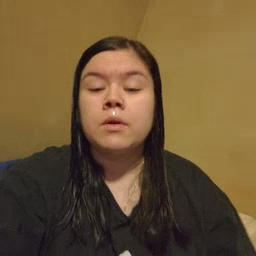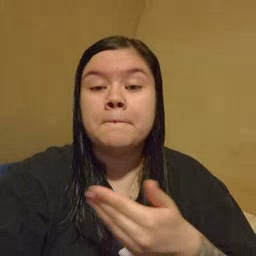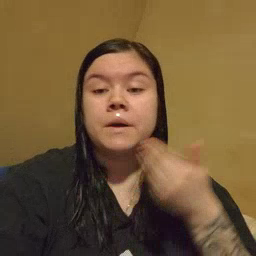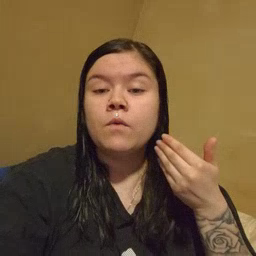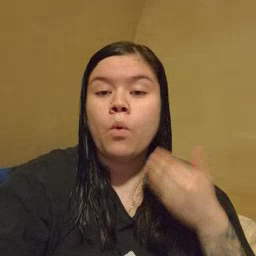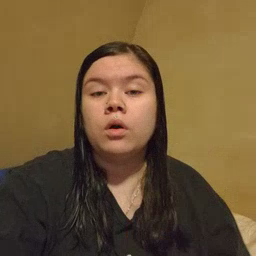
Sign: before